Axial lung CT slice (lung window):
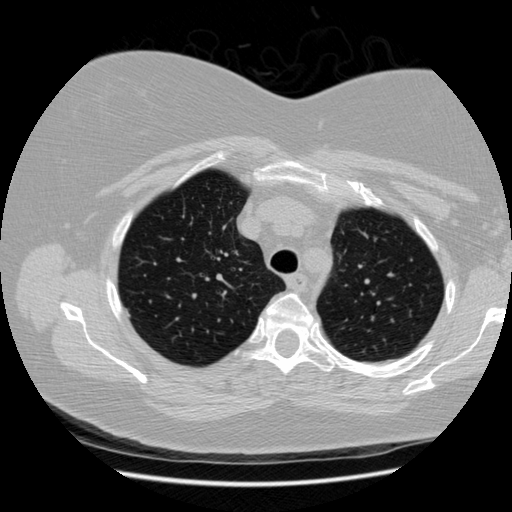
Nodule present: no